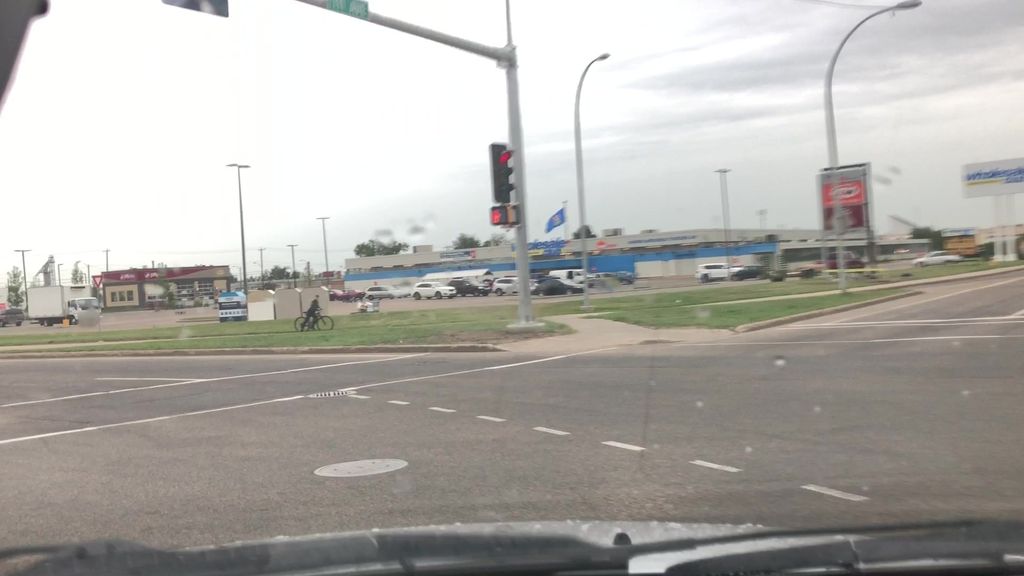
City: edmonton